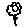
Label: flower